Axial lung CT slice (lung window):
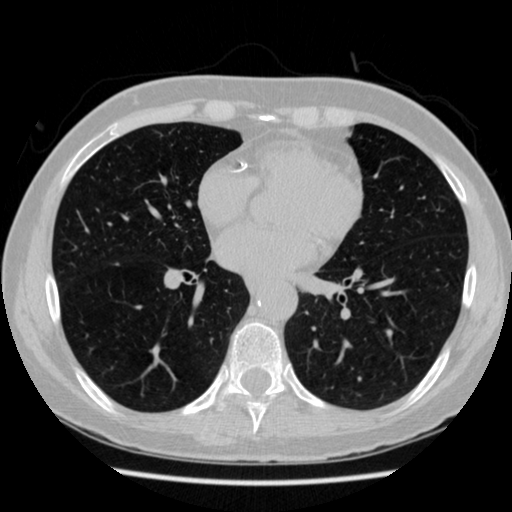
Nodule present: no